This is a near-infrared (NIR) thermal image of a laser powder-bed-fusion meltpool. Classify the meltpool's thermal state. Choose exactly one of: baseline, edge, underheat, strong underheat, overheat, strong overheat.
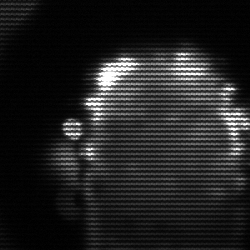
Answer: baseline